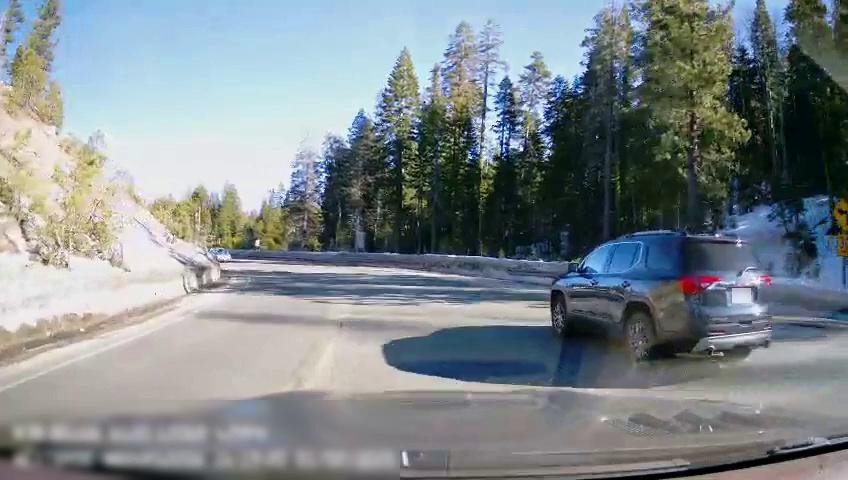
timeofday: Day
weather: Sunny
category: Drivable Space
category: Vehicles | SUV
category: Vehicles | SUV
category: Lanes | Opposite Lane
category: Traffic | Signs
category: Traffic | Signs